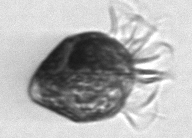
Label: Strombidium_morphotype2